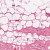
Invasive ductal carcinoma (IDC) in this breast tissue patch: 0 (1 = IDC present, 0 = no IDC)